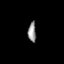
Tissue: lung
Cell type: Fibroblasts
Senescence score: 0.2242
Nuclear area (px): 154
Mean DAPI intensity: 148.097